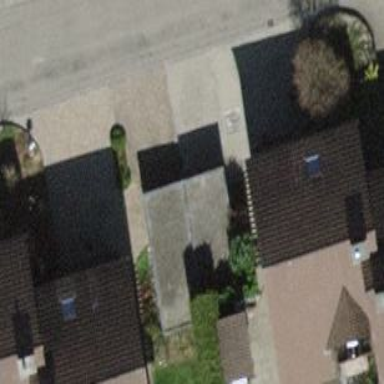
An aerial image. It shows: Group of garages.